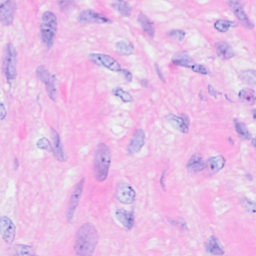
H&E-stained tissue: Breast